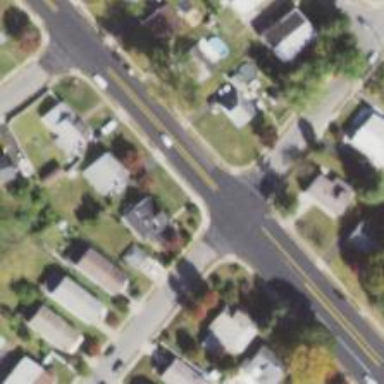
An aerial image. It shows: Residential road.